The image is the raw acceleration waveform (amplitude versus time) of a rotating-machine vibration signal. Based on the visible evidence, which rotor condition applies: normal, misalignment, unbalance, looseness?
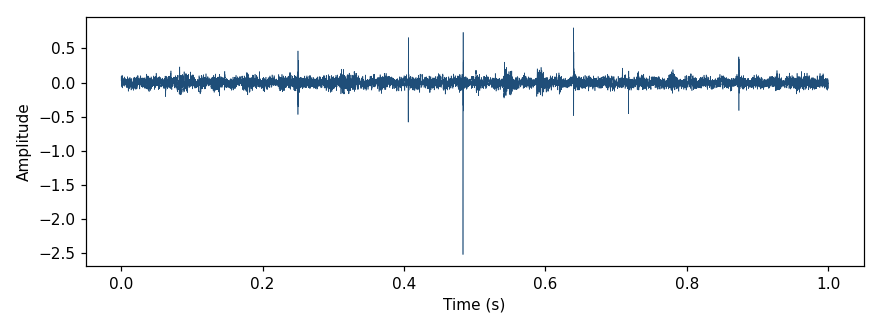
Answer: misalignment